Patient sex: M
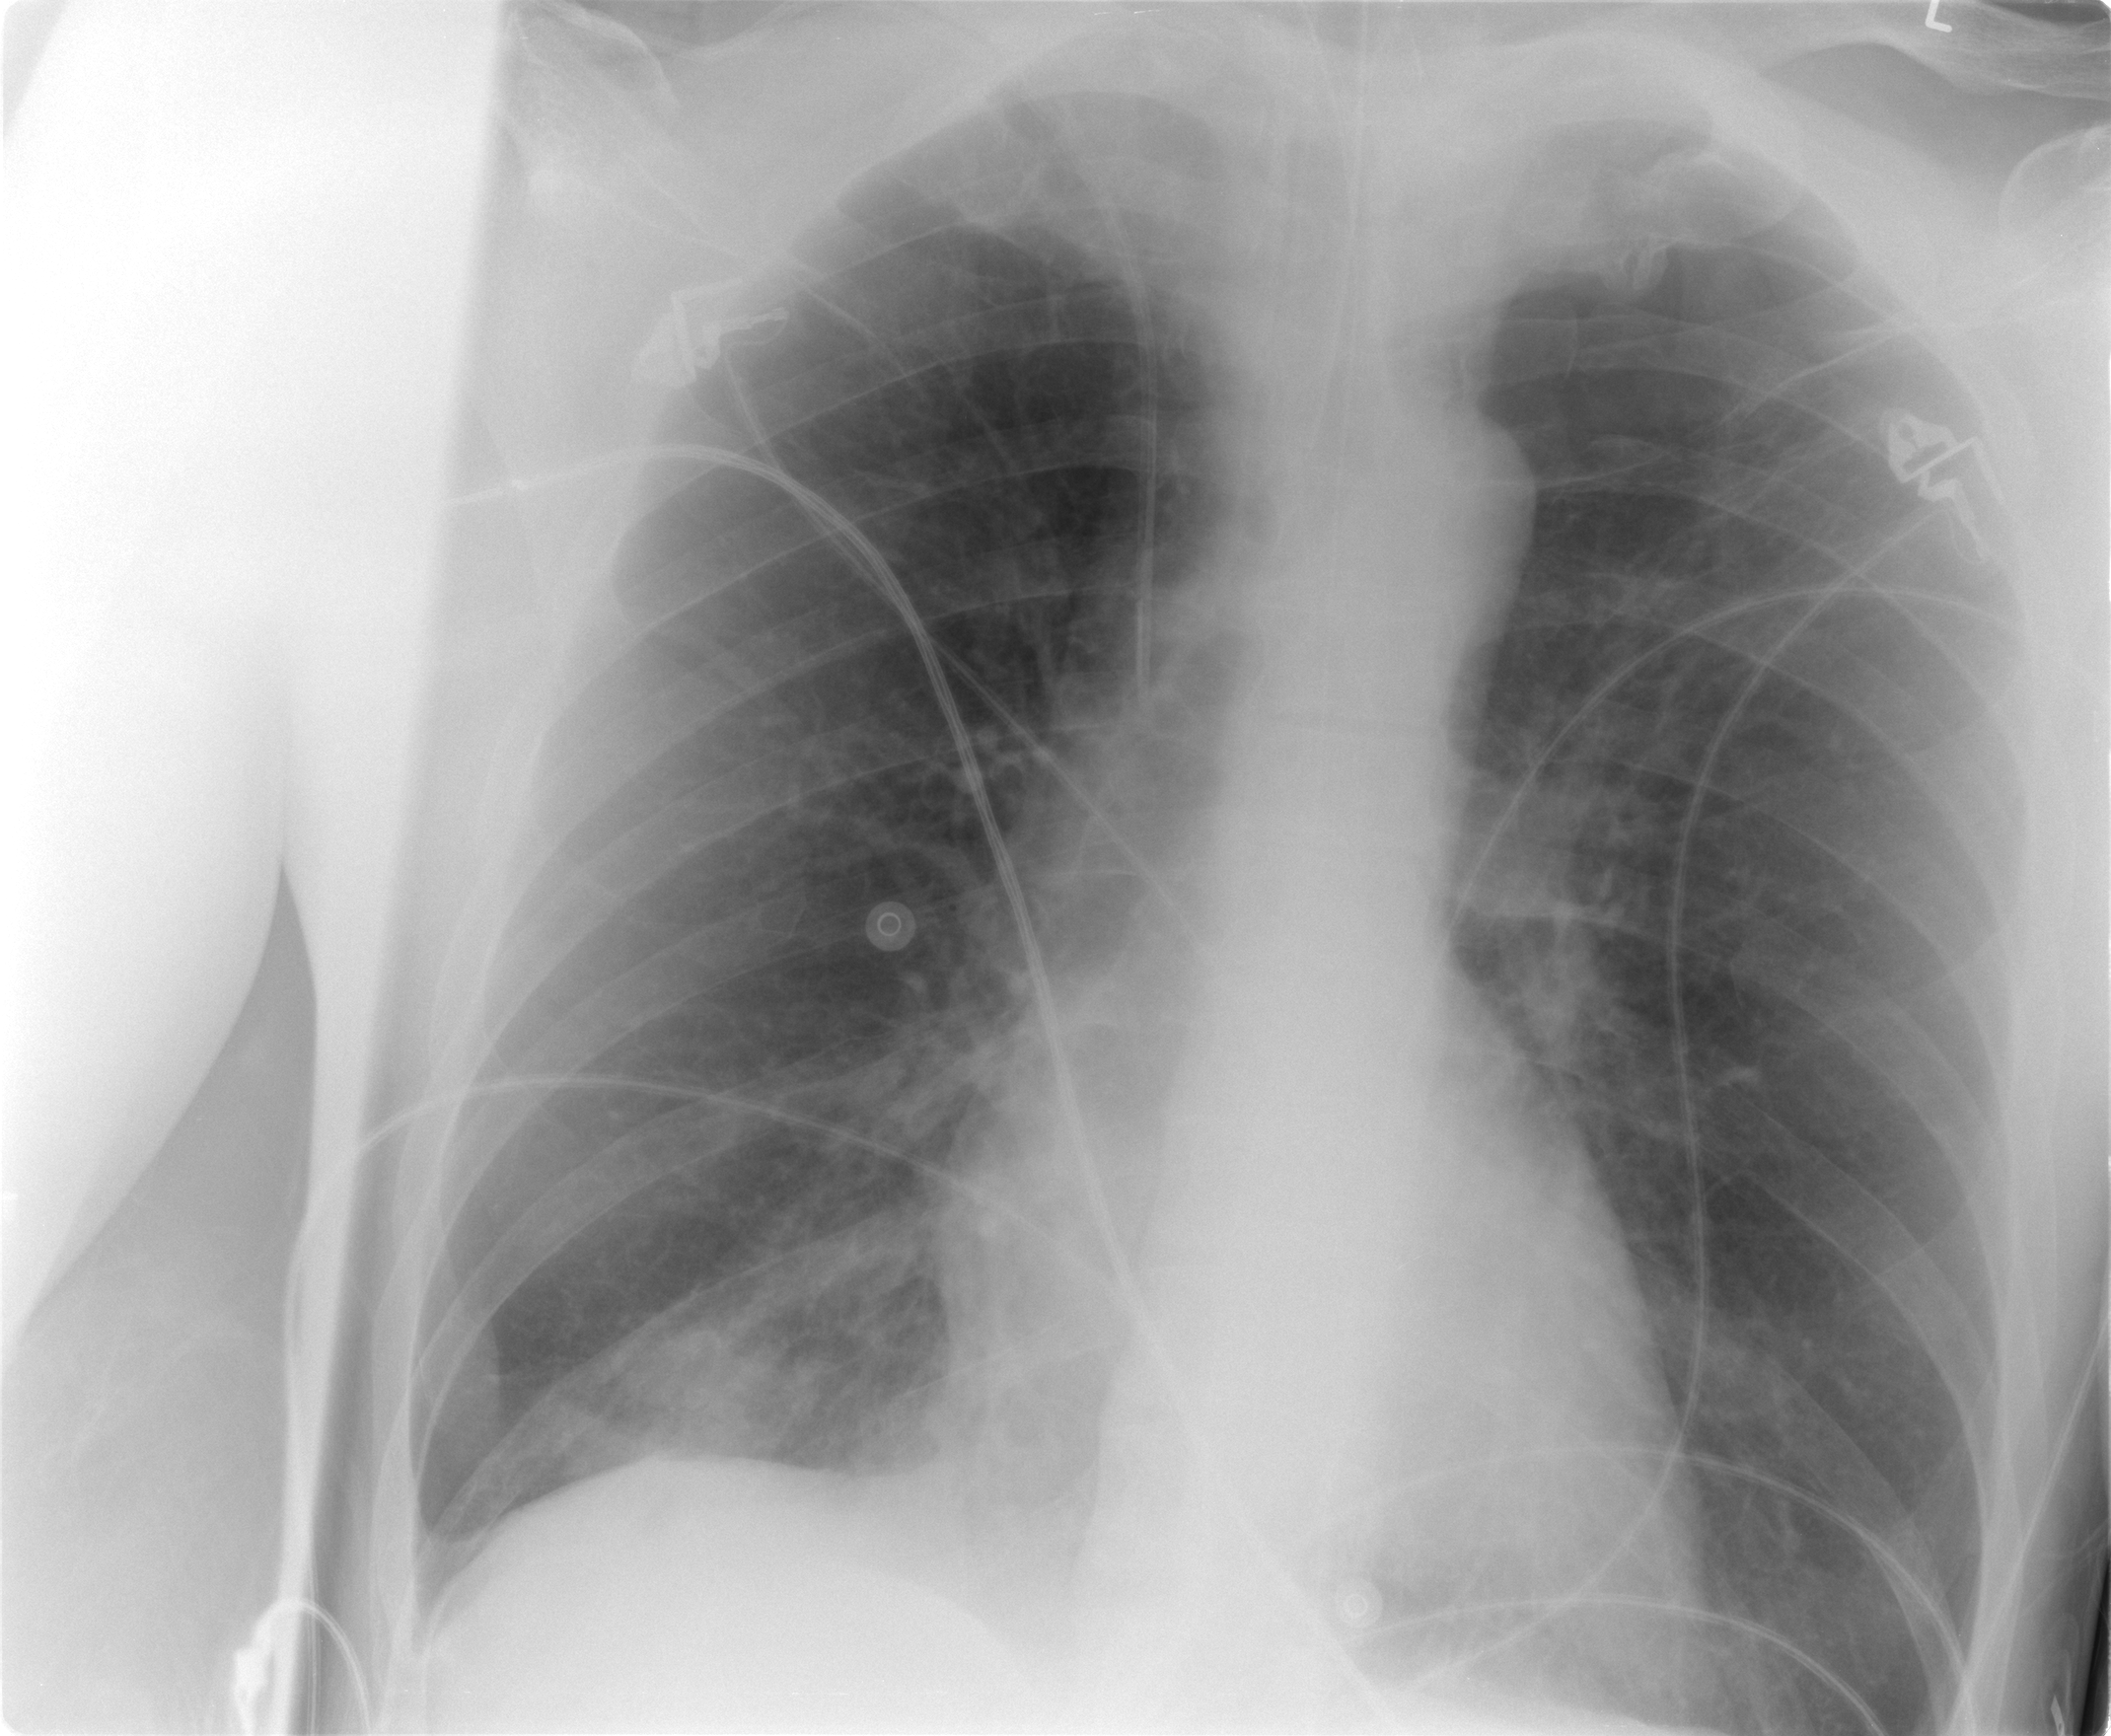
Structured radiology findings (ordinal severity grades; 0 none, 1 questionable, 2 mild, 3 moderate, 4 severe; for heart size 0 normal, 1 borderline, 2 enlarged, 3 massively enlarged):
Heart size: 0
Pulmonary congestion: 3
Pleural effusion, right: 0
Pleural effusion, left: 0
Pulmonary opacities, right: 2
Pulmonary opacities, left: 0
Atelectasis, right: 3
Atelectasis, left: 0